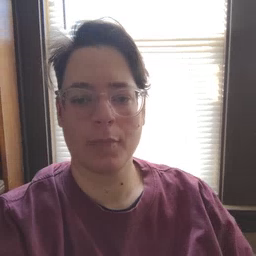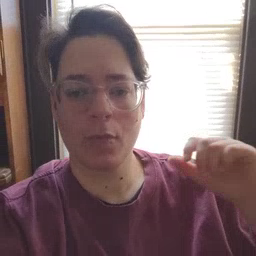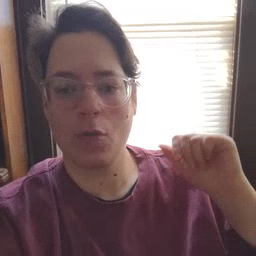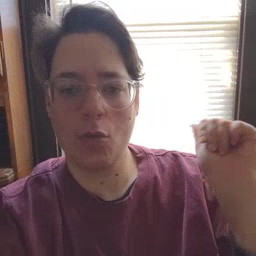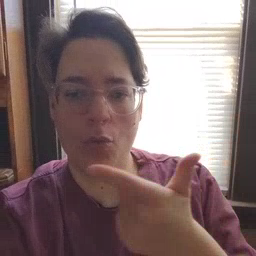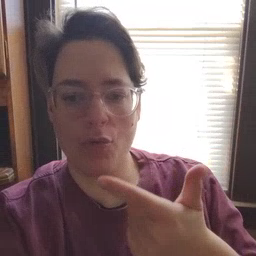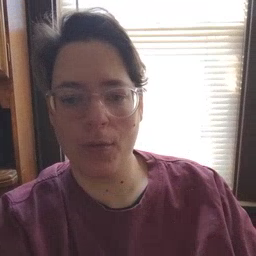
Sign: all